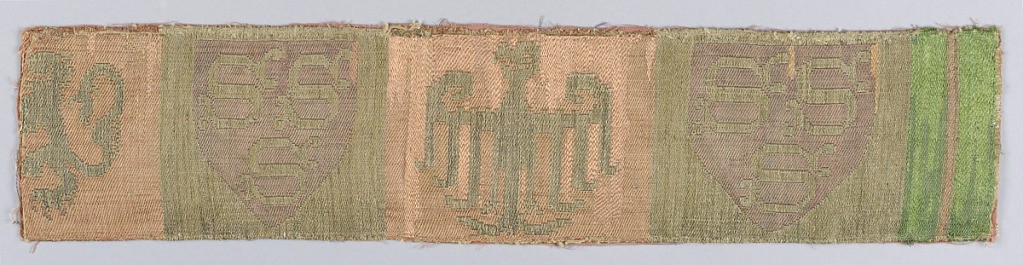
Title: Band
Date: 14th century
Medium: silk, linen, metallic Technique: complementary weft 2/1 twill
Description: Heraldic motifs; shields with 'S" shapes on them, an eagle with outstretched wings and part of a lion.